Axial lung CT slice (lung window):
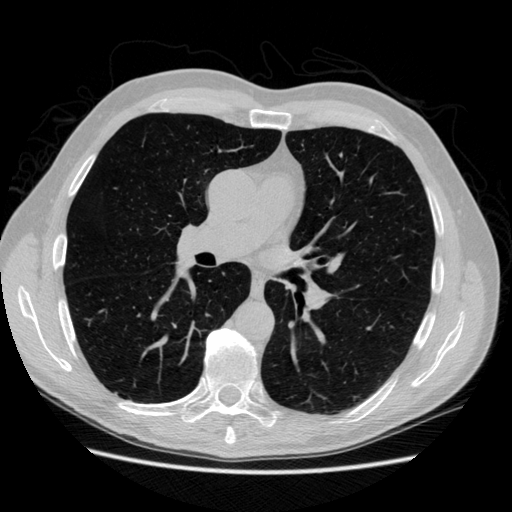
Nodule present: no